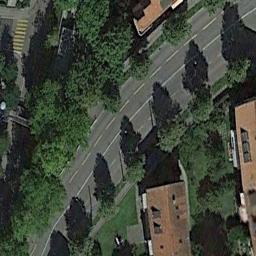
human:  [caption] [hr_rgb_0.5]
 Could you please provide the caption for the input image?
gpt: There are few cars on the motorway .

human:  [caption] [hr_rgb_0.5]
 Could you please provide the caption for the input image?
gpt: The freeway is next to the houses and some trees .

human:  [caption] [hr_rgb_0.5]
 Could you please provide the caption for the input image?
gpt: There are many buildings and roads and greenery on both sides of the freeway .

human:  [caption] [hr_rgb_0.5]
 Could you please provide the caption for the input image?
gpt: The freeway with a bend has many trees and some houses on either side of the freeway .

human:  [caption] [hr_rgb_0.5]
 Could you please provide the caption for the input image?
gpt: There are some green trees and some brown buildings beside the freeway .